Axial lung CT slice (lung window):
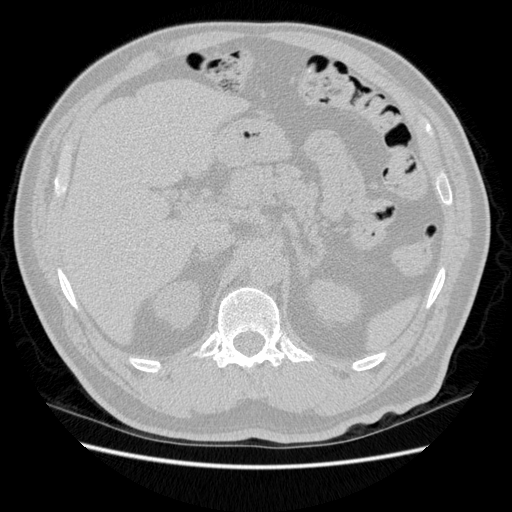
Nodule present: no